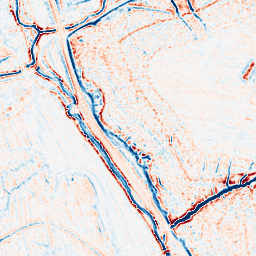
Category: edge_preserving
Decomposition family: bilateral
Decomposition parameters: d: 9
sigma_color: 50
sigma_space: 75
Upsampling method: sinc_hamming
Upsampling parameters: scale: 2
kernel_size: 4
Upsampling scale: 2